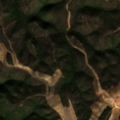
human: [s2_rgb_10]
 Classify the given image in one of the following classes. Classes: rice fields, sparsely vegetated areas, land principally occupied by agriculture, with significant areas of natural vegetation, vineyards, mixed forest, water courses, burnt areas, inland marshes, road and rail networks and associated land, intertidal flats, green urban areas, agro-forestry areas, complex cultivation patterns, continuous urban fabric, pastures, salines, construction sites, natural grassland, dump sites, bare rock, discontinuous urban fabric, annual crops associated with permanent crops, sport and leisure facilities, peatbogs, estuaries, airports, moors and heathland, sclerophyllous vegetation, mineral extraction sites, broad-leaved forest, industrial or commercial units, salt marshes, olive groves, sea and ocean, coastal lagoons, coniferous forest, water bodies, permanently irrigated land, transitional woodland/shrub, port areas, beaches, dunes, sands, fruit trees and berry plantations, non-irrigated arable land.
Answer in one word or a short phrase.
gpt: land principally occupied by agriculture, with significant areas of natural vegetation, broad-leaved forest, sclerophyllous vegetation